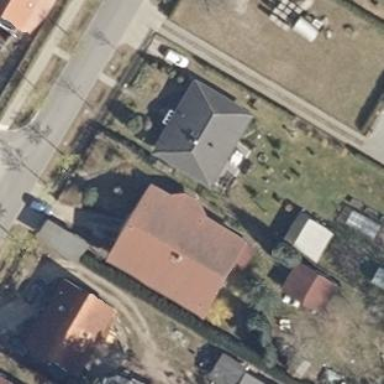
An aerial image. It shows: Gabled roofed house.